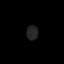
Tissue: lung
Cell type: Fibroblasts
Senescence score: 0.612
Nuclear area (px): 164
Mean DAPI intensity: 35.018